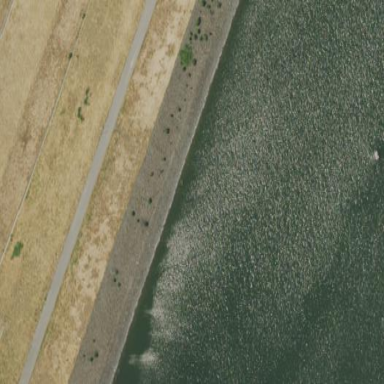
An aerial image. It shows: Dam made of soil.